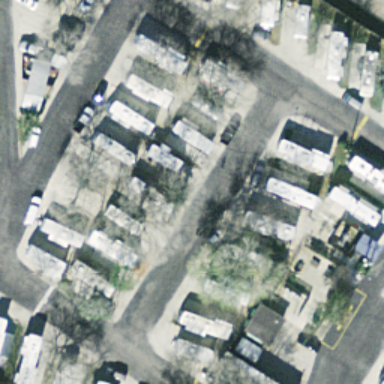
Many mobile homes arranged neatly in the mobile home park .